【题型】解答题　【知识点】平面几何　【难度】easy
在初中物理中我们学过凸透镜的成像规律。如图$MN$为一凸透镜，$F$是凸透镜的焦点。在焦点以外的主光轴上垂直放置一小蜡烛$AB$，透过透镜后呈的像为$CD$。光路图如图所示：经过焦点的光线$AE$，通过透镜折射后平行于主光轴，并与经过凸透镜光心的光线$AO$汇聚于$C$点。若焦距$OF=4$，物距$OB=6$，小蜡烛的高度$AB=1$，求蜡烛的像$CD$的长度以及像$CD$与透镜$MN$之间的距离。

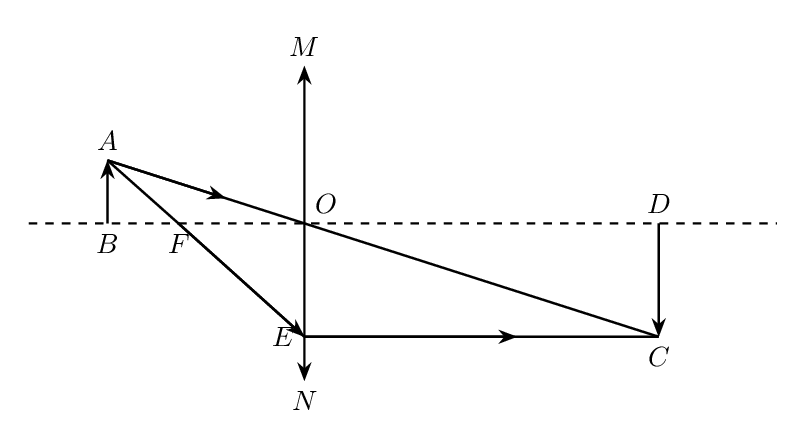
【解答】
\vspace{1em}
\textbf{【答案】} 蜡烛的像$CD$的长度为$\boldsymbol{2}$，像$CD$与透镜$MN$之间的距离为$\boldsymbol{12}$

\vspace{1em}
\textbf{【分析】}
本题考查了相似三角形的应用，熟练掌握相似三角形的性质和判定是解题的关键；根据题意可得，$OE = CD$，$AB \perp BO$，$EO \perp BO$，$CD \perp OD$，从而可得$\angle ABO = \angle EOB = \angle CDO = 90^\circ$，然后证明$\triangle ABF \backsim \triangle EOF$，从而利用相似三角形的性质可求出$OE$的长，这证明$\triangle AOB \backsim \triangle COD$，从而利用相似三角形的性质可求出$OD$的长，即可解答；

\vspace{1em}
\textbf{【详解】}
解：$OE = CD$，$AB \perp BO$，$EO \perp BO$，$CD \perp OD$，

$\therefore \angle ABO = \angle EOB = \angle CDO = 90^\circ$，

$\because \angle AFB = \angle EFO$，

$\therefore \triangle ABF \backsim \triangle EOF$，

\[
\therefore \frac{AB}{OE} = \frac{BF}{OF},
\]
\[
\therefore \frac{1}{OE} = \frac{6-4}{4},
\]
解得：$OE = 2$，

$\therefore OE = CD = 2$，

$\because \angle AOB = \angle COD$，

$\therefore \triangle AOB \backsim \triangle COD$，

\[
\therefore \frac{AB}{CD} = \frac{OB}{OD},
\]
\[
\therefore \frac{1}{2} = \frac{6}{OD},
\]
$\therefore OD = 12$，

$\therefore$ 蜡烛的像$CD$的长度为$2$，像$CD$与透镜$MN$之间的距离为$12$；